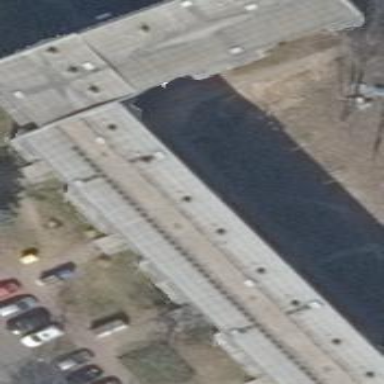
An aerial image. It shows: Building with flat grey roof.